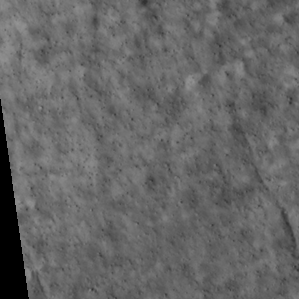
Label: non_frost